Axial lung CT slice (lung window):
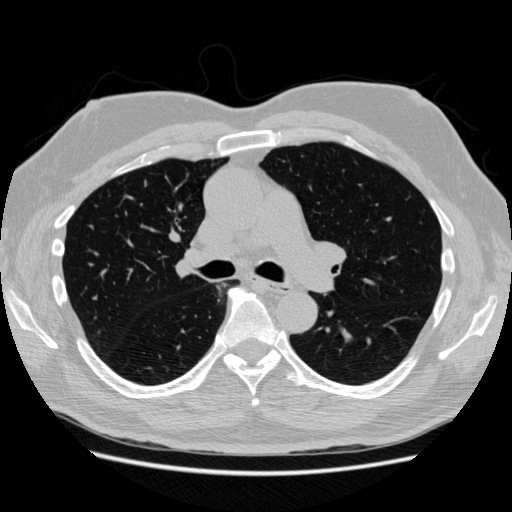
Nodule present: no